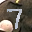
Label: 7